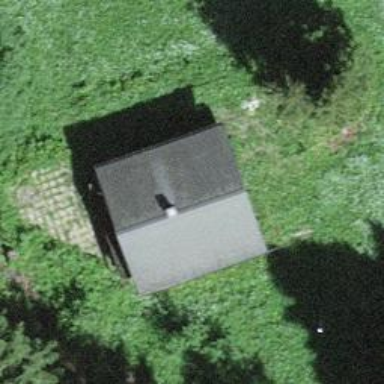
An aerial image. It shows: Simple house.